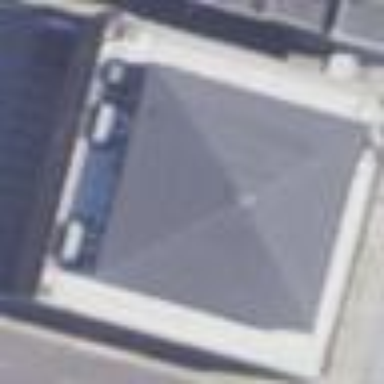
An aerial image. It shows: Police building.